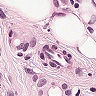
Metastatic tissue present: yes